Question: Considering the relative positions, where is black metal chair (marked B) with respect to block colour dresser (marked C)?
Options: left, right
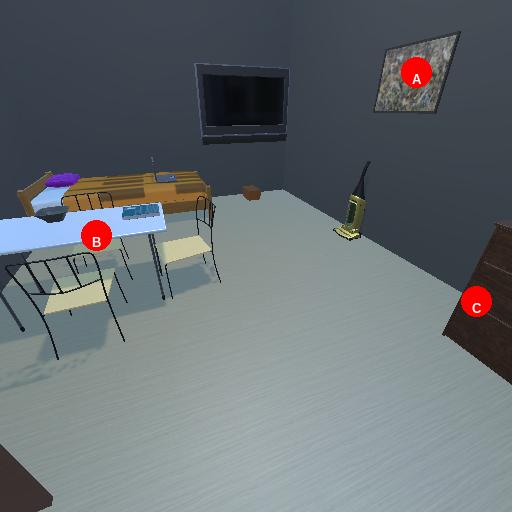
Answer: left